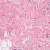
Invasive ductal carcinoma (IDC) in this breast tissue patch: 0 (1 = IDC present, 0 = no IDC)